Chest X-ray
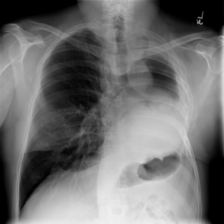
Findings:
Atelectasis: negative
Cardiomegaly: negative
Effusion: negative
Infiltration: negative
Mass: negative
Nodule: negative
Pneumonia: negative
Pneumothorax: negative
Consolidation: negative
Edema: negative
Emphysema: negative
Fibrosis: negative
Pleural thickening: positive
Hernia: negative